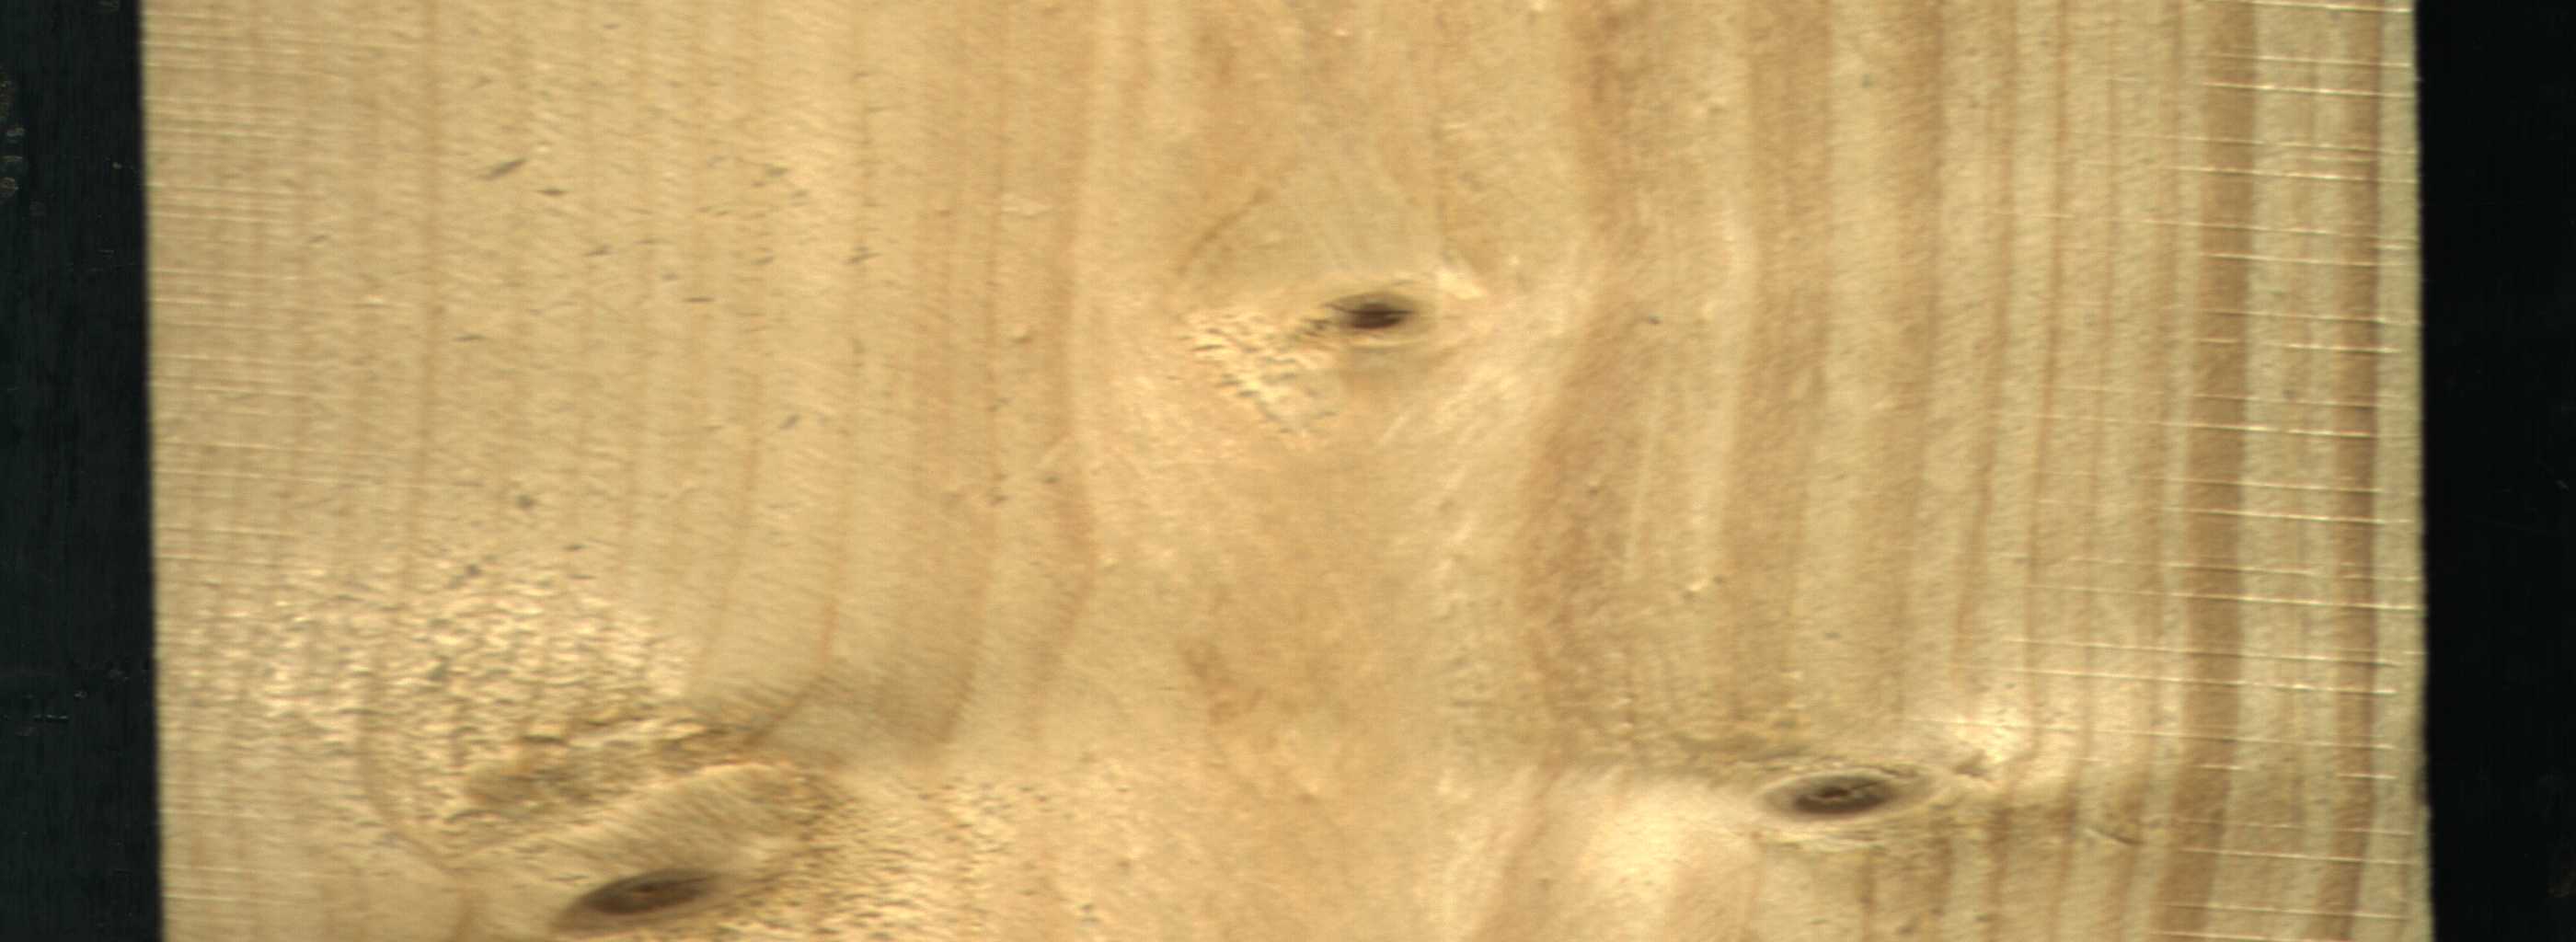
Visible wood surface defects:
Live_Knot
Live_Knot
Live_Knot